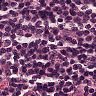
Metastatic tissue present: no